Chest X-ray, PA view. Patient: 56 years old, sex M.
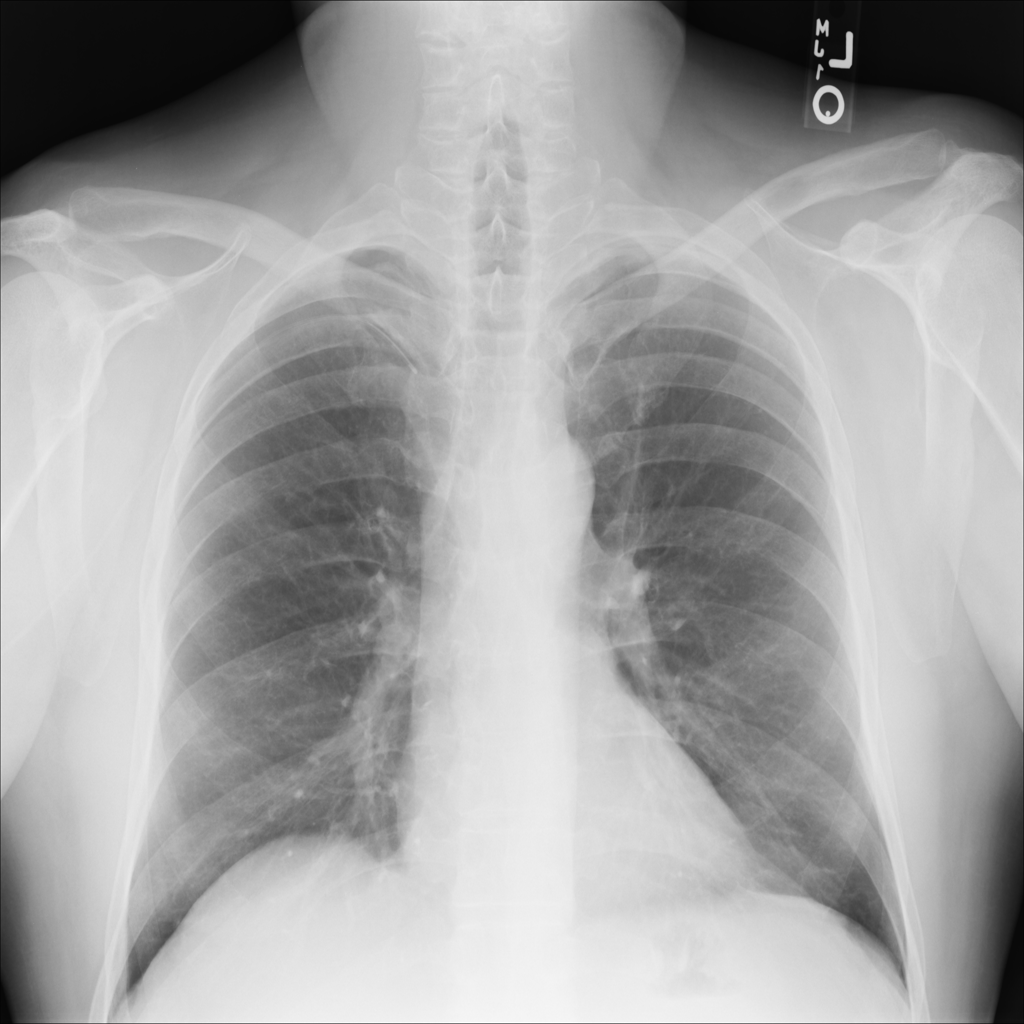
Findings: Emphysema